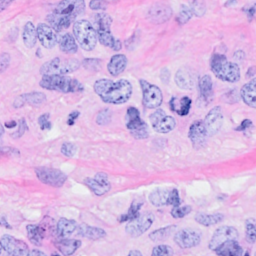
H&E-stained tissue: Breast